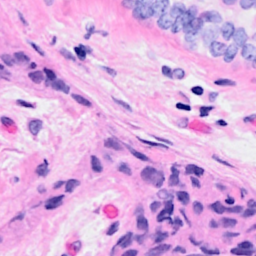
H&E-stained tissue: Breast